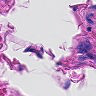
Metastatic tissue present: no